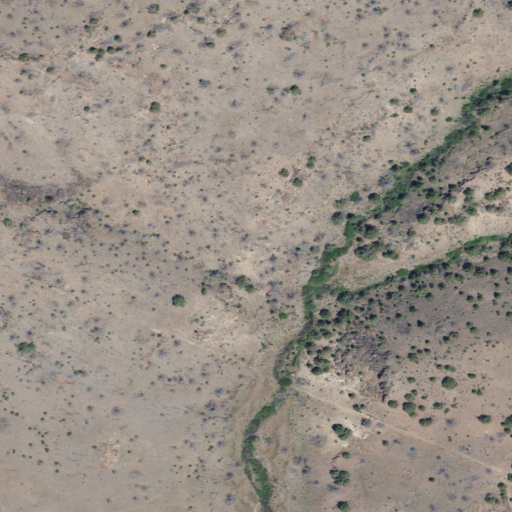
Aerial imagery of valley in Idaho named West Fork Red Canyon containing grassland, shrub, and evergreen forest